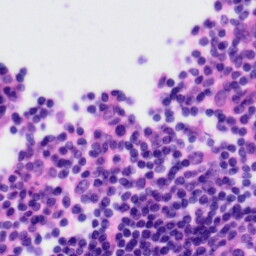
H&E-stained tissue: Tonsil